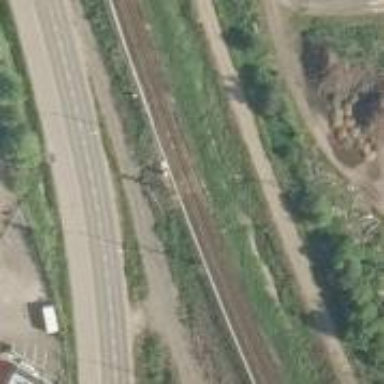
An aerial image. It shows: Abandoned railway yard is depicted.